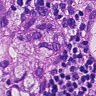
Metastatic tissue present: yes